Field crop: tomato
Growth stage: 2
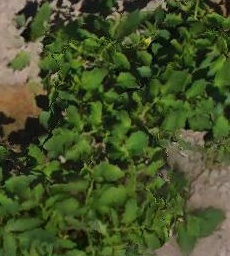
Species: tomato